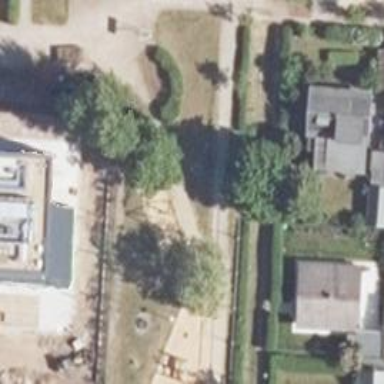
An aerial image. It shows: Playground area for leisure land.